Question: i am using facebook login in my application and its working fine, but problem is that when i click the login button, it shows the blank screen for a moment, i want to use the my own asynctask instead of facebook.

here is my code.
'''
ublic class SDLoginActivity extends Activity {
private static final String TAG = SDLoginActivity.class.getSimpleName();
private ImageButton imgbtnFacebookLogin;
private TextView tvUserDetails;
private int counter = 0;
private Session.StatusCallback statusCallback = new SessionStatusCallback();
// ---------------------------------------------------------------------
@Override
public void onActivityResult(int requestCode, int resultCode, Intent data) {
super.onActivityResult(requestCode, resultCode, data);
Utilities.showToast(SDLoginActivity.this, "Data == " + data);
Session.getActiveSession().onActivityResult(this, requestCode, resultCode, data);
}
// ---------------------------------------------------------------------
@Override
protected void onCreate(Bundle savedInstanceState) {
super.onCreate(savedInstanceState);
Logger.logger("inside " + TAG);
setContentView(R.layout.login_layout);
imgbtnFacebookLogin = (ImageButton) findViewById(R.id.btn_fb_login);
tvUserDetails = (TextView) findViewById(R.id.tv_user_details);
Settings.addLoggingBehavior(LoggingBehavior.INCLUDE_ACCESS_TOKENS);
Session session = Session.getActiveSession();
if (session == null) {
if (savedInstanceState != null) {
session = Session.restoreSession(this, null, statusCallback, savedInstanceState);
}
if (session == null) {
session = new Session(this);
}
Session.setActiveSession(session);
if (session.getState().equals(SessionState.CREATED_TOKEN_LOADED)) {
session.openForRead(new Session.OpenRequest(this).setCallback(statusCallback));
}
}
imgbtnFacebookLogin.setOnClickListener(new OnClickListener() {
public void onClick(View view) {
tvUserDetails.setText("");
onClickLogin();
}
});
// updateView(session);
}
// ---------------------------------------------------------------------
private class SessionStatusCallback implements Session.StatusCallback {
@Override
public void call(Session session, SessionState state, Exception exception) {
if (session.isOpened()) {
updateView(session);
}
}
}
// ---------------------------------------------------------------------
@Override
public void onStart() {
super.onStart();
Session.getActiveSession().addCallback(statusCallback);
}
// ---------------------------------------------------------------------
@Override
public void onStop() {
super.onStop();
Session.getActiveSession().removeCallback(statusCallback);
}
// ---------------------------------------------------------------------
@Override
protected void onSaveInstanceState(Bundle outState) {
super.onSaveInstanceState(outState);
Session session = Session.getActiveSession();
Session.saveSession(session, outState);
}
// ---------------------------------------------------------------------
private void updateView(Session session) {
Request.executeMeRequestAsync(session, new Request.GraphUserCallback() {
@Override
public void onCompleted(GraphUser user, Response response) {
if (user != null) {
Logger.logger(TAG, "======================User Data===================" + user.toString());
Logger.logger(TAG, "strFbName=======" + user.getName());
Logger.logger(TAG, "strProfileUrl=======" + "https://graph.facebook.com/" + user.getId() + "/picture?type=large");
Logger.logger(TAG, "USER_GENDER=======" + user.getProperty("gender").toString());
Logger.logger(TAG, "strFbId=======" + user.getId());
Logger.logger(TAG, "strFbName=======" + user.getName());
Logger.logger(TAG, "strFbUId=======" + user.getId());
Logger.logger(TAG, "strFbLastName=======" + user.getLastName());
Logger.logger(TAG, "==================================================");
counter++;
Utilities.showToast(SDLoginActivity.this, "OnCompleted called " + counter);
tvUserDetails.setText(user.getName());
Utilities.startNewActivity(SDLoginActivity.this, new Intent(SDLoginActivity.this, ShareOnFbActivity.class));
}
}
});
}
// ---------------------------------------------------------------------
private void onClickLogin() {
Session session = Session.getActiveSession();
if (!session.isOpened() && !session.isClosed()) {
openMyActiveSession(this, true, statusCallback, Arrays.asList("email", "status_update"));
} else {
Session.openActiveSession(this, true, statusCallback);
}
}
// ---------------------------------------------------------------------
private static Session openMyActiveSession(Activity activity, boolean allowLoginUI, StatusCallback callback, List<String> permissions) {
OpenRequest openRequest = new OpenRequest(activity).setPermissions(permissions).setCallback(callback);
Session session = new Builder(activity).build();
if (SessionState.CREATED_TOKEN_LOADED.equals(session.getState()) || allowLoginUI) {
Session.setActiveSession(session);
session.openForRead(openRequest);
return session;
}
return null;
}
}
'''
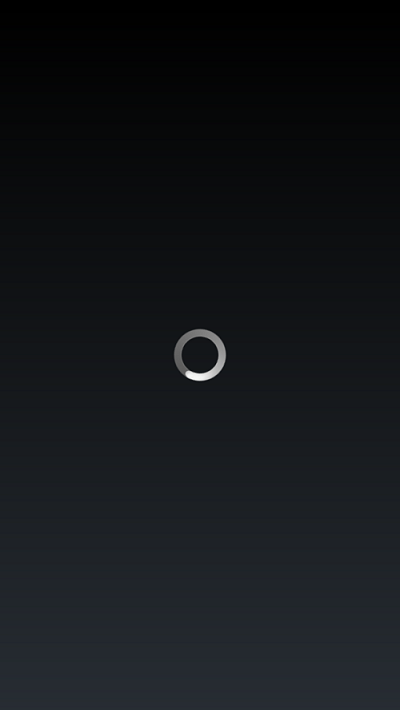
Answer: You can set the theme to no display to Facbook Login Activity as shown below in your AndroidManifest.xml
'''
<activity android:name="com.facebook.LoginActivity"
android:theme="@android:style/Theme.NoDisplay" />
'''